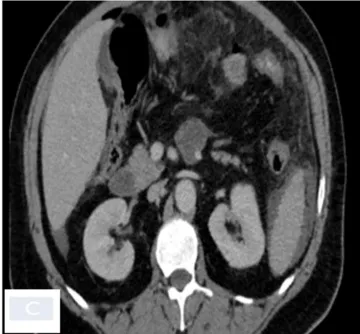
Abdominal CT scan. . (B) Axial CT image demonstrated a pneumoperitoneum and significant fat stranding in the small bowel mesentery.
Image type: radiology (ct)